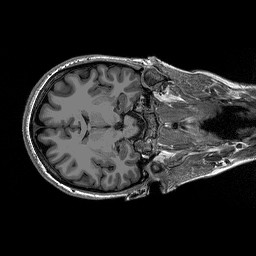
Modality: T1w
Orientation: axial
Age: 25
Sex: female